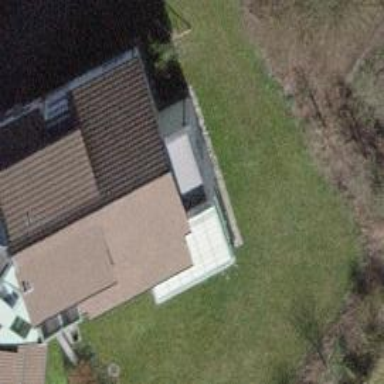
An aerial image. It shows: Building with gabled roof.